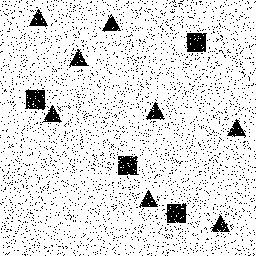
Squares: 4
Triangles: 8
Stars: 0
Total shapes: 12